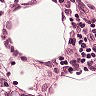
Metastatic tissue present: no